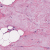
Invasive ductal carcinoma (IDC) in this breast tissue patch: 1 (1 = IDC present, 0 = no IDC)